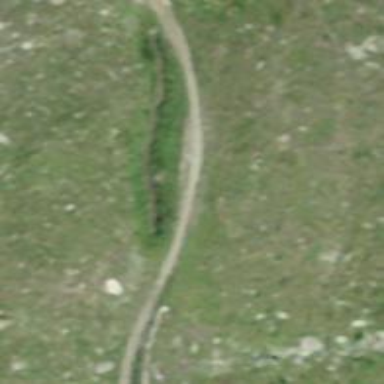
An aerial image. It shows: Culvert tunnel passing through ditch.